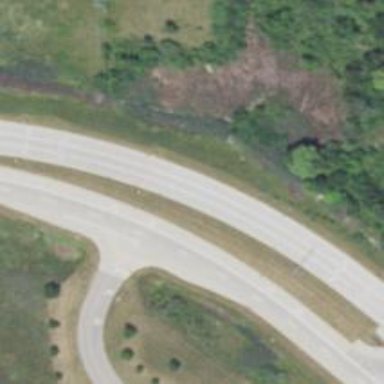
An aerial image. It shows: Secondary road.